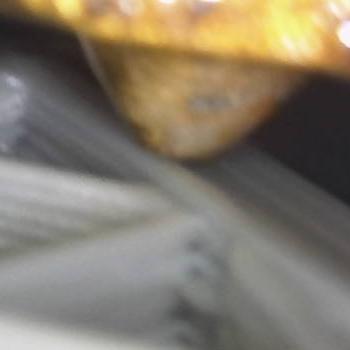
Flow rate: 112%